Question: table relationship

Hi all I need help with how to enter and pull data from a simple many-to-many relationship table in MYSQL as I'm totally lost and about to go with a SET datatype but I know many-to-many is the correct way to do this. I've included a picture of the table layout to help you better understand. I have 3 tables (shirt, shirt2color, color). The shirt table has 2 columns (shirt_id, shirt), the shirt2color (mapping table) has 2 columns (shirt_id, color_id), and the color table has 2 columns (color_id, color).
I have already created the tables and relationships but how do I enter and pull data without manually mapping? Isn't there an INSERT statement where I could add the t-shirt and tell the database it's available colors in one statement and it would add "t-shirt" and "red, green, and blue" to the database as well as populate the mapping table automatically? Using the examples in the photo as a guide: (p.s. I imagine that's how the example relationship data gets stored in the mapping table, if not please let me know)
1. What would the SQL statement be to INSERT the t-shirt (which is available in red, green, and blue)?
2. What would the SQL statement be to SELECT and list all shirts that are available in Red?
3. How do you handle duplicate colors on shirt entries? For example if I add another shirt that comes in red I don't want to add the color red again with color_id #4, I'd want to use color_id #1.
I know these are probably total newbie questions but I can't find the answer to these questions anywhere online over the last few weeks. Thanks for any help you guys can offer.
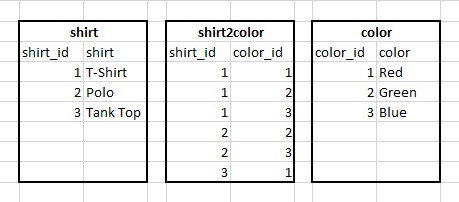
Answer: 1)
You can't - you need to write separate insert statements for each table.
2)
'''
SELECT shirt.shirt_id, shirt.shirt FROM shirt
INNER JOIN shirt2color ON shirt.shirt_id = shirt2color.shirt_id
INNER JOIN color ON shirt2color.color_id = color.color_id AND color.color = 'Red'
'''
3)
You could add a 'UNIQUE' constraint to the 'color' column of the 'color' table, this will prevent a duplicate entry from being created. When you want to insert a new item you should first check to see if the color already exists in the table and use it in the 'shirt2color' table if it does.